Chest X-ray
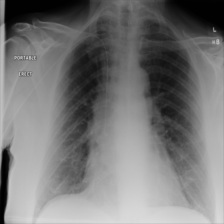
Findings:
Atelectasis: negative
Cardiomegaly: negative
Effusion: negative
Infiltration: negative
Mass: negative
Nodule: negative
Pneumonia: negative
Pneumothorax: negative
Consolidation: negative
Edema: negative
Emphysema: negative
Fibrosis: negative
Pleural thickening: negative
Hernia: negative